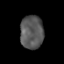
Tissue: prostate
Cell type: Myeloid cells
Senescence score: 0.3033
Nuclear area (px): 757
Mean DAPI intensity: 88.071